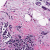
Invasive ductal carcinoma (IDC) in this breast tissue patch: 0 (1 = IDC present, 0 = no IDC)